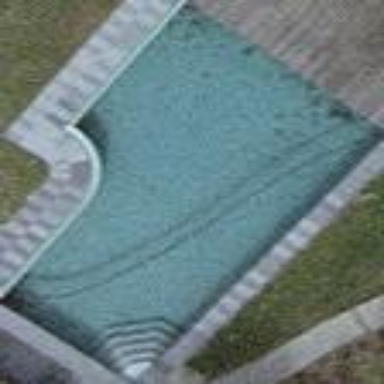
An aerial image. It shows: Swimming pool located in leisure land.